Question: We are using Crystal Reports XI R3 for our reporting purposes. We have created typed dataset which act as the datasource for the reports.
I am facing an issue including a bar chart along with the grid on one of the reports. The chart gets embedded into the header section by default and the grid is generated out of the details section.
If I design the report without the chart, it all works fine. If I supply 8 rows of data, it publishes 8 rows in the report too. But if I include a chart on the same report, the data in the details section gets multiplied, and I get 64 rows or something with the same datasource.
This should be a pretty straight forward functionality, but it doesn't seem to be working for me. I tried include a sub-report and have the details section in the sub-report and it works fine. But, I can't go with this approach either as this report in itself would be included to another as a sub-report and we cant have nested sub-reports in Crystal.
Please help me with some pointers on what could be going wrong ?
On further investigation, it looks like a problem with having two different tables to populate the chart and the grid. If I use a single table for both, it works fine.
Attaching screenshot on @Kalyan's request:

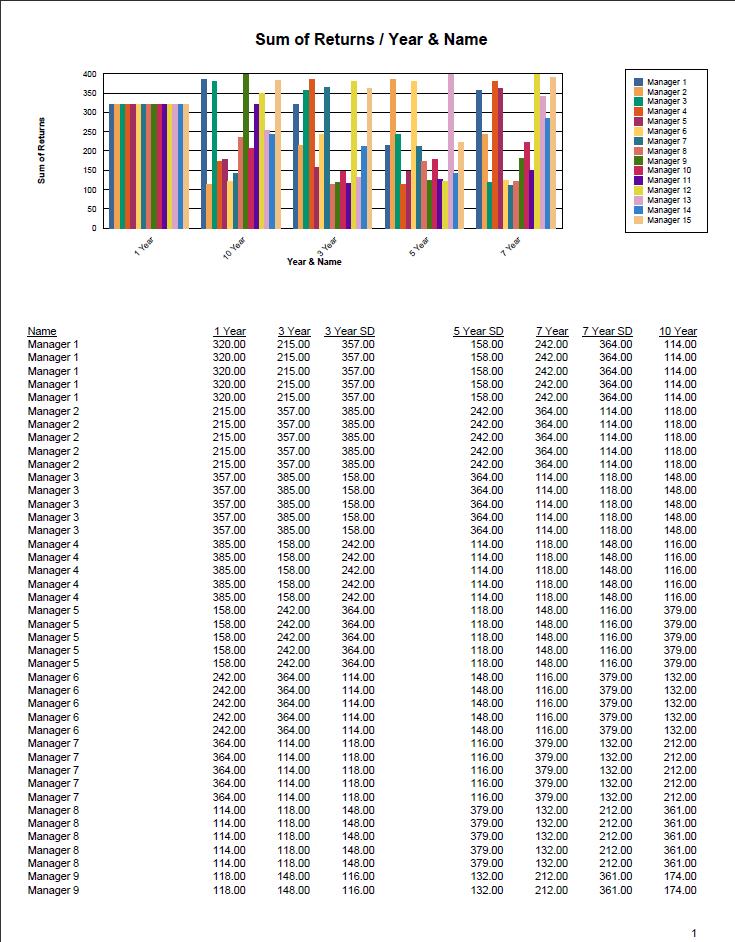
Answer: The issue indeed was with using multiple unrelated tables for a single report. Crystal Reports by default doesn't allow using multiple tables, unless they are linked in someway. If you dont specify a link, it tries to apply a link on its own and runs a join while publishing the report.
Due to this join, the data was getting repeated for me.
To resolve the issue, I created a group on the primary key of the table corresponding to the grid, and used the group to generate the grid and suppressed the details section. Problem resolved.